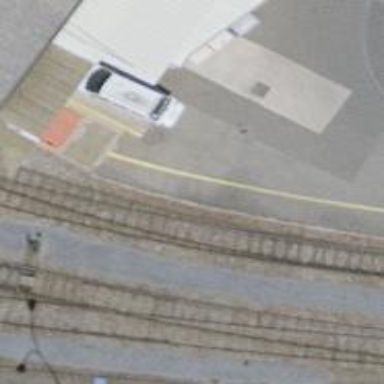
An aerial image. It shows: Railway switch.